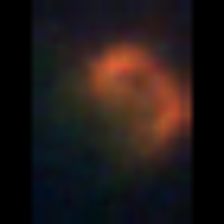
Taxon: Unknown_detritus
Group: Unknown